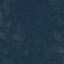
Land use / land cover class: Forest